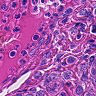
Metastatic tissue present: yes